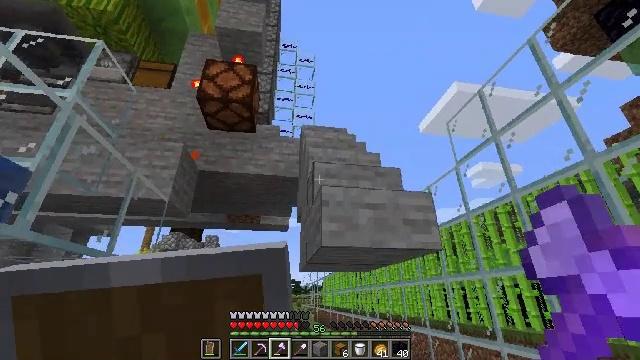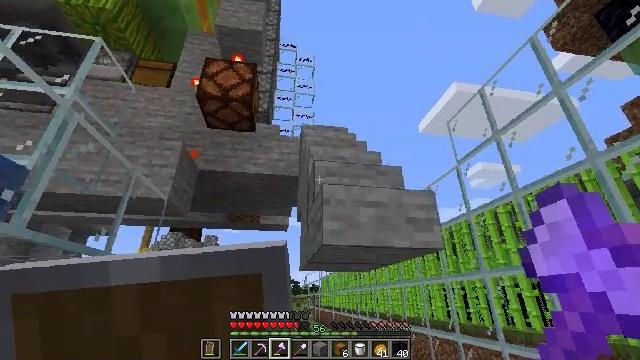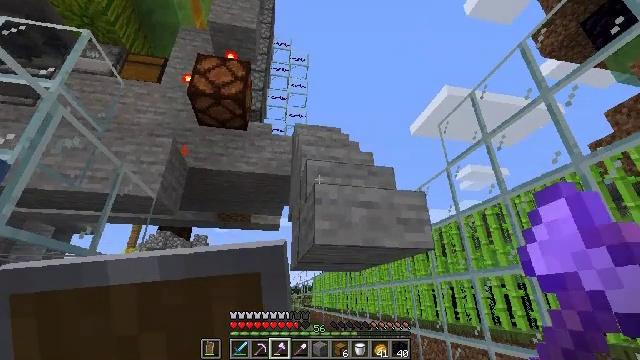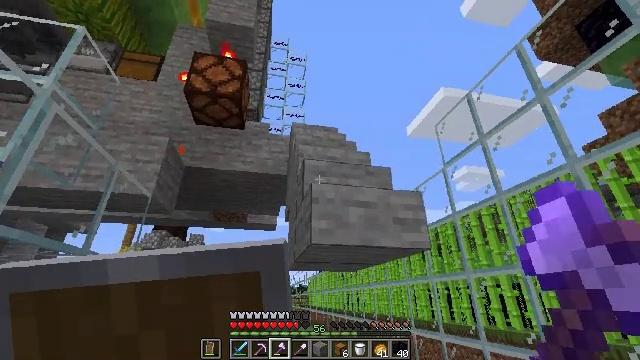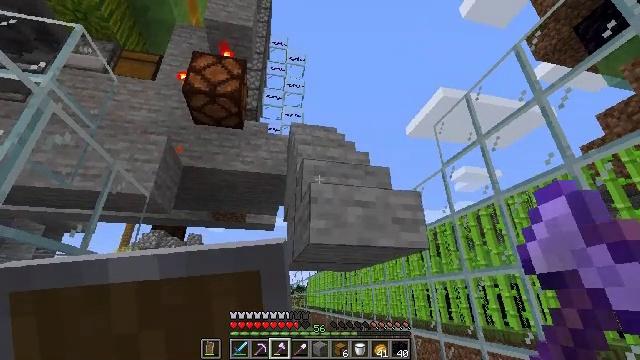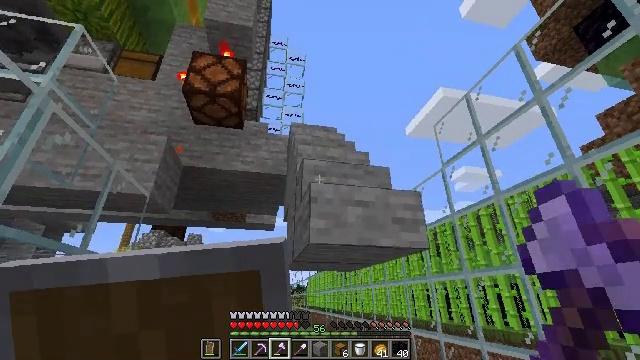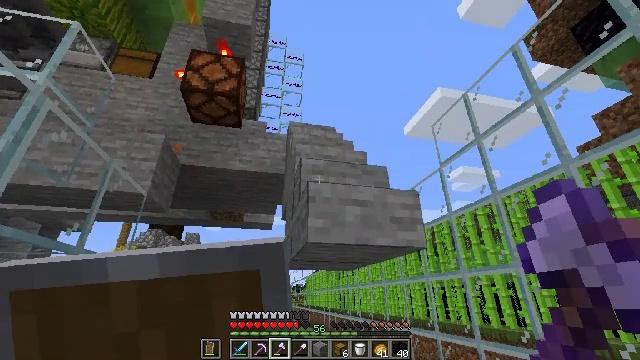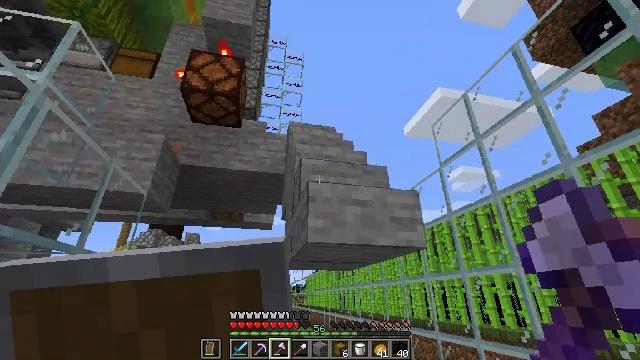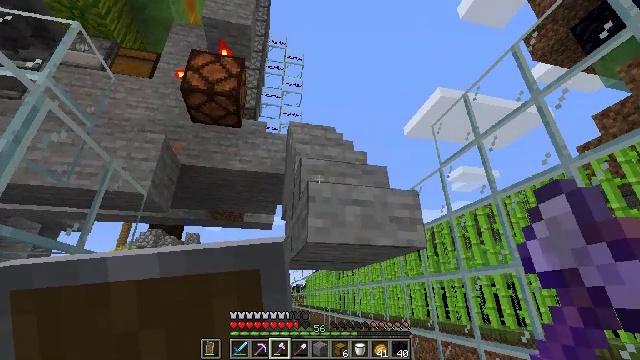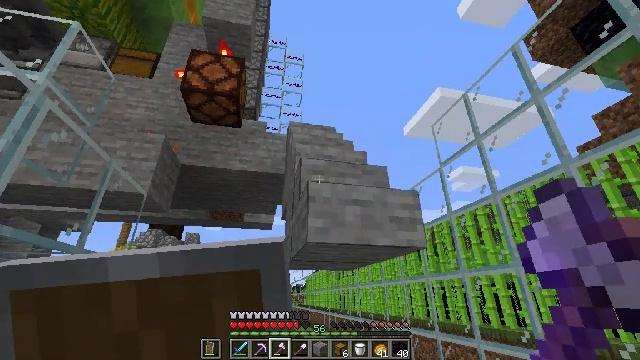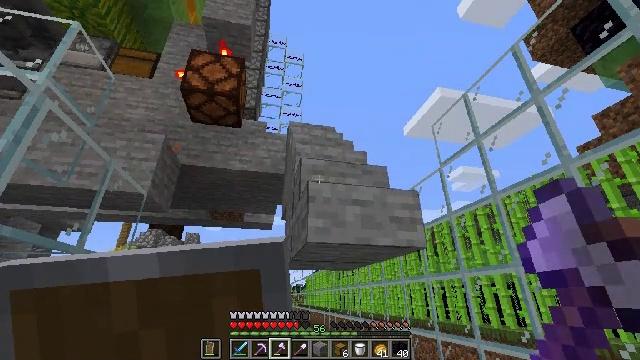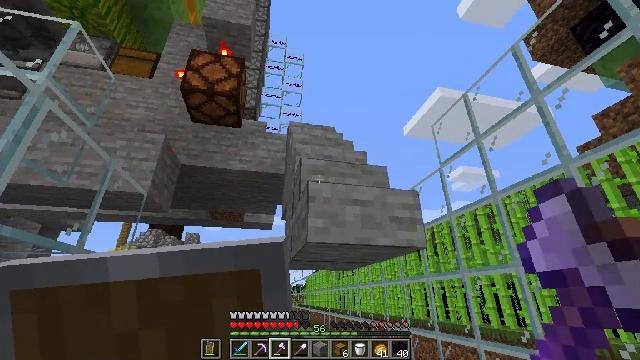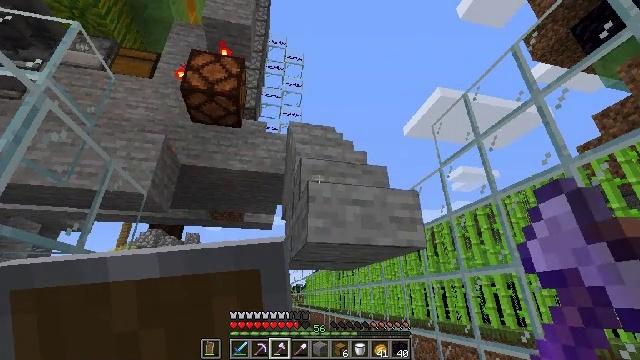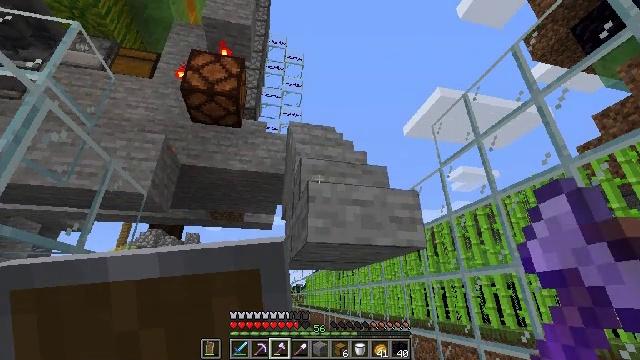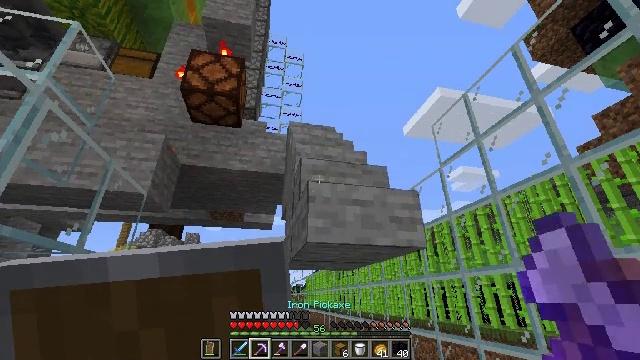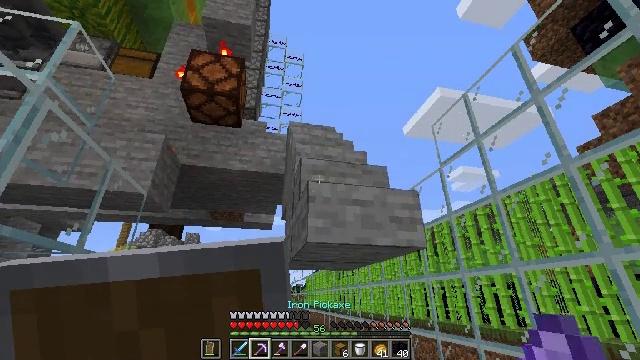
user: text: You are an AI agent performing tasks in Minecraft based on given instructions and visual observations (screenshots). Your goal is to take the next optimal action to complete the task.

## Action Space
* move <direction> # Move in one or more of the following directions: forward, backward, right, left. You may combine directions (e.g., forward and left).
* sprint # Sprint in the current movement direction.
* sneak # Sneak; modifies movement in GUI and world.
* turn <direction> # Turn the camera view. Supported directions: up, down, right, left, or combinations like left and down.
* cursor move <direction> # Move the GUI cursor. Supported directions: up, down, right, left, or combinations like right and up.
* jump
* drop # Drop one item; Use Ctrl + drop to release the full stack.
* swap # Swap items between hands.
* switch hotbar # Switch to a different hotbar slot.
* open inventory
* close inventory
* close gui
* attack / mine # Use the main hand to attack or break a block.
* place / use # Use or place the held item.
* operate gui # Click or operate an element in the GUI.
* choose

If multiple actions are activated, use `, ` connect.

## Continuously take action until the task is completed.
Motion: motion action
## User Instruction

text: Gather some stone stairs.
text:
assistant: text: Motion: no_op
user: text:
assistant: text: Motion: turn right
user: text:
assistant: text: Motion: no_op
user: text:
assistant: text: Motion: no_op
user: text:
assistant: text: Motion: no_op
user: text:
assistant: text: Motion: no_op
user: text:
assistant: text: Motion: no_op
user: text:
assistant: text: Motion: no_op
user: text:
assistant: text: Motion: no_op
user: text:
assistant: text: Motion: no_op
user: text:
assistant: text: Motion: no_op
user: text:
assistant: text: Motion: no_op
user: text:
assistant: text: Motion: no_op
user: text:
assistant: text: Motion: no_op
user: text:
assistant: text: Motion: no_op
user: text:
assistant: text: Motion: no_op
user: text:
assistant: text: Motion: no_op
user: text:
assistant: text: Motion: no_op
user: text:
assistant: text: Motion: no_op
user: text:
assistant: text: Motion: attack / mine
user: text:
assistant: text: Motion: attack / mine
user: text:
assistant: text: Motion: attack / mine
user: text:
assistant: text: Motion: attack / mine
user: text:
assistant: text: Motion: attack / mine
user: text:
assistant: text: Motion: attack / mine
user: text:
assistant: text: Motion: attack / mine
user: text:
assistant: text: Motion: attack / mine